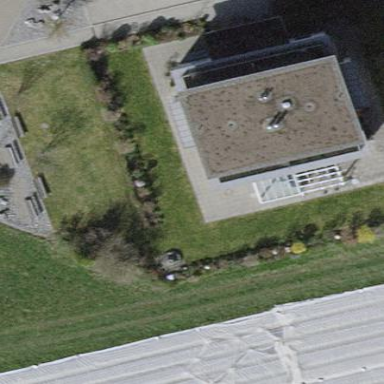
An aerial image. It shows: Terrace building.